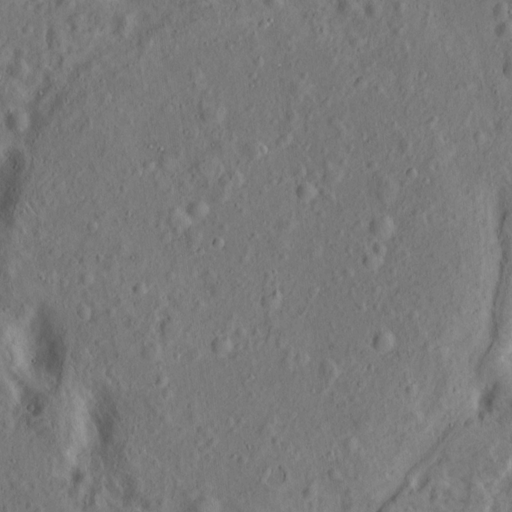
Objects detected: cone, cone, cone, cone, cone